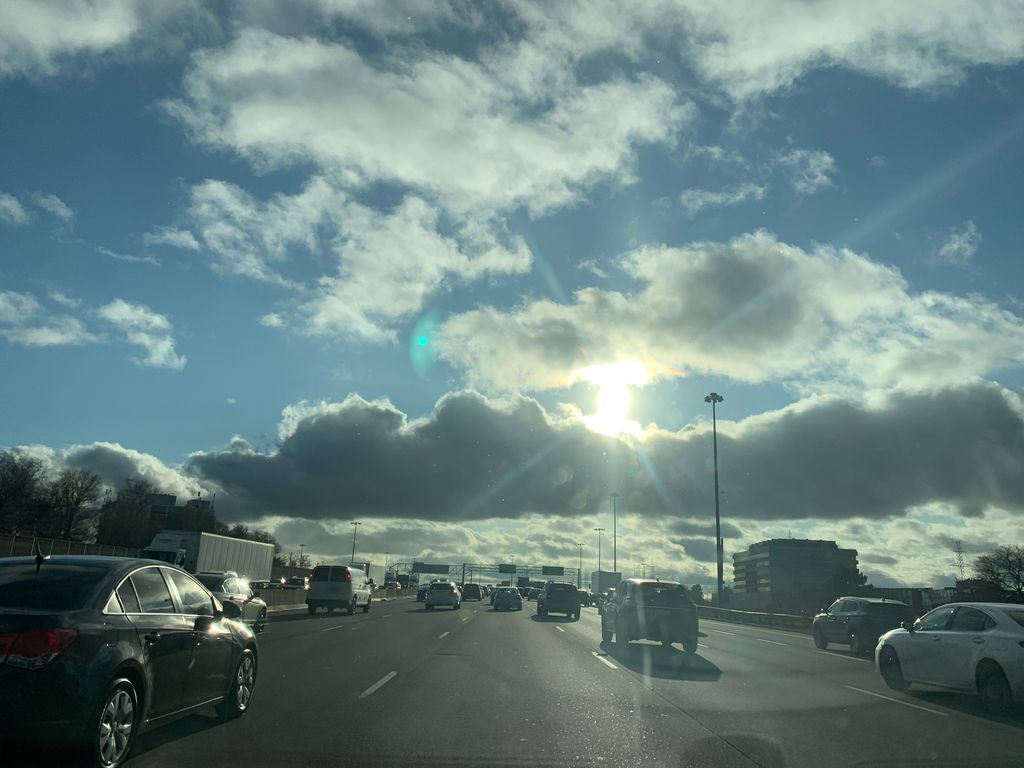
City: toronto